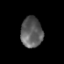
Tissue: prostate
Cell type: T cells
Senescence score: 0.3185
Nuclear area (px): 647
Mean DAPI intensity: 92.804